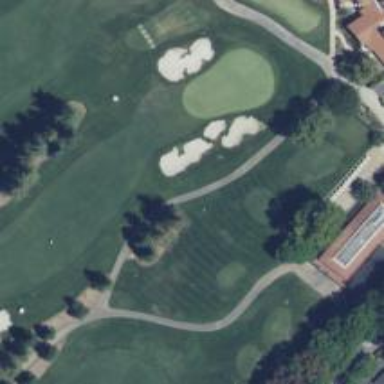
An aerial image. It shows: Path for golf carts.